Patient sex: F
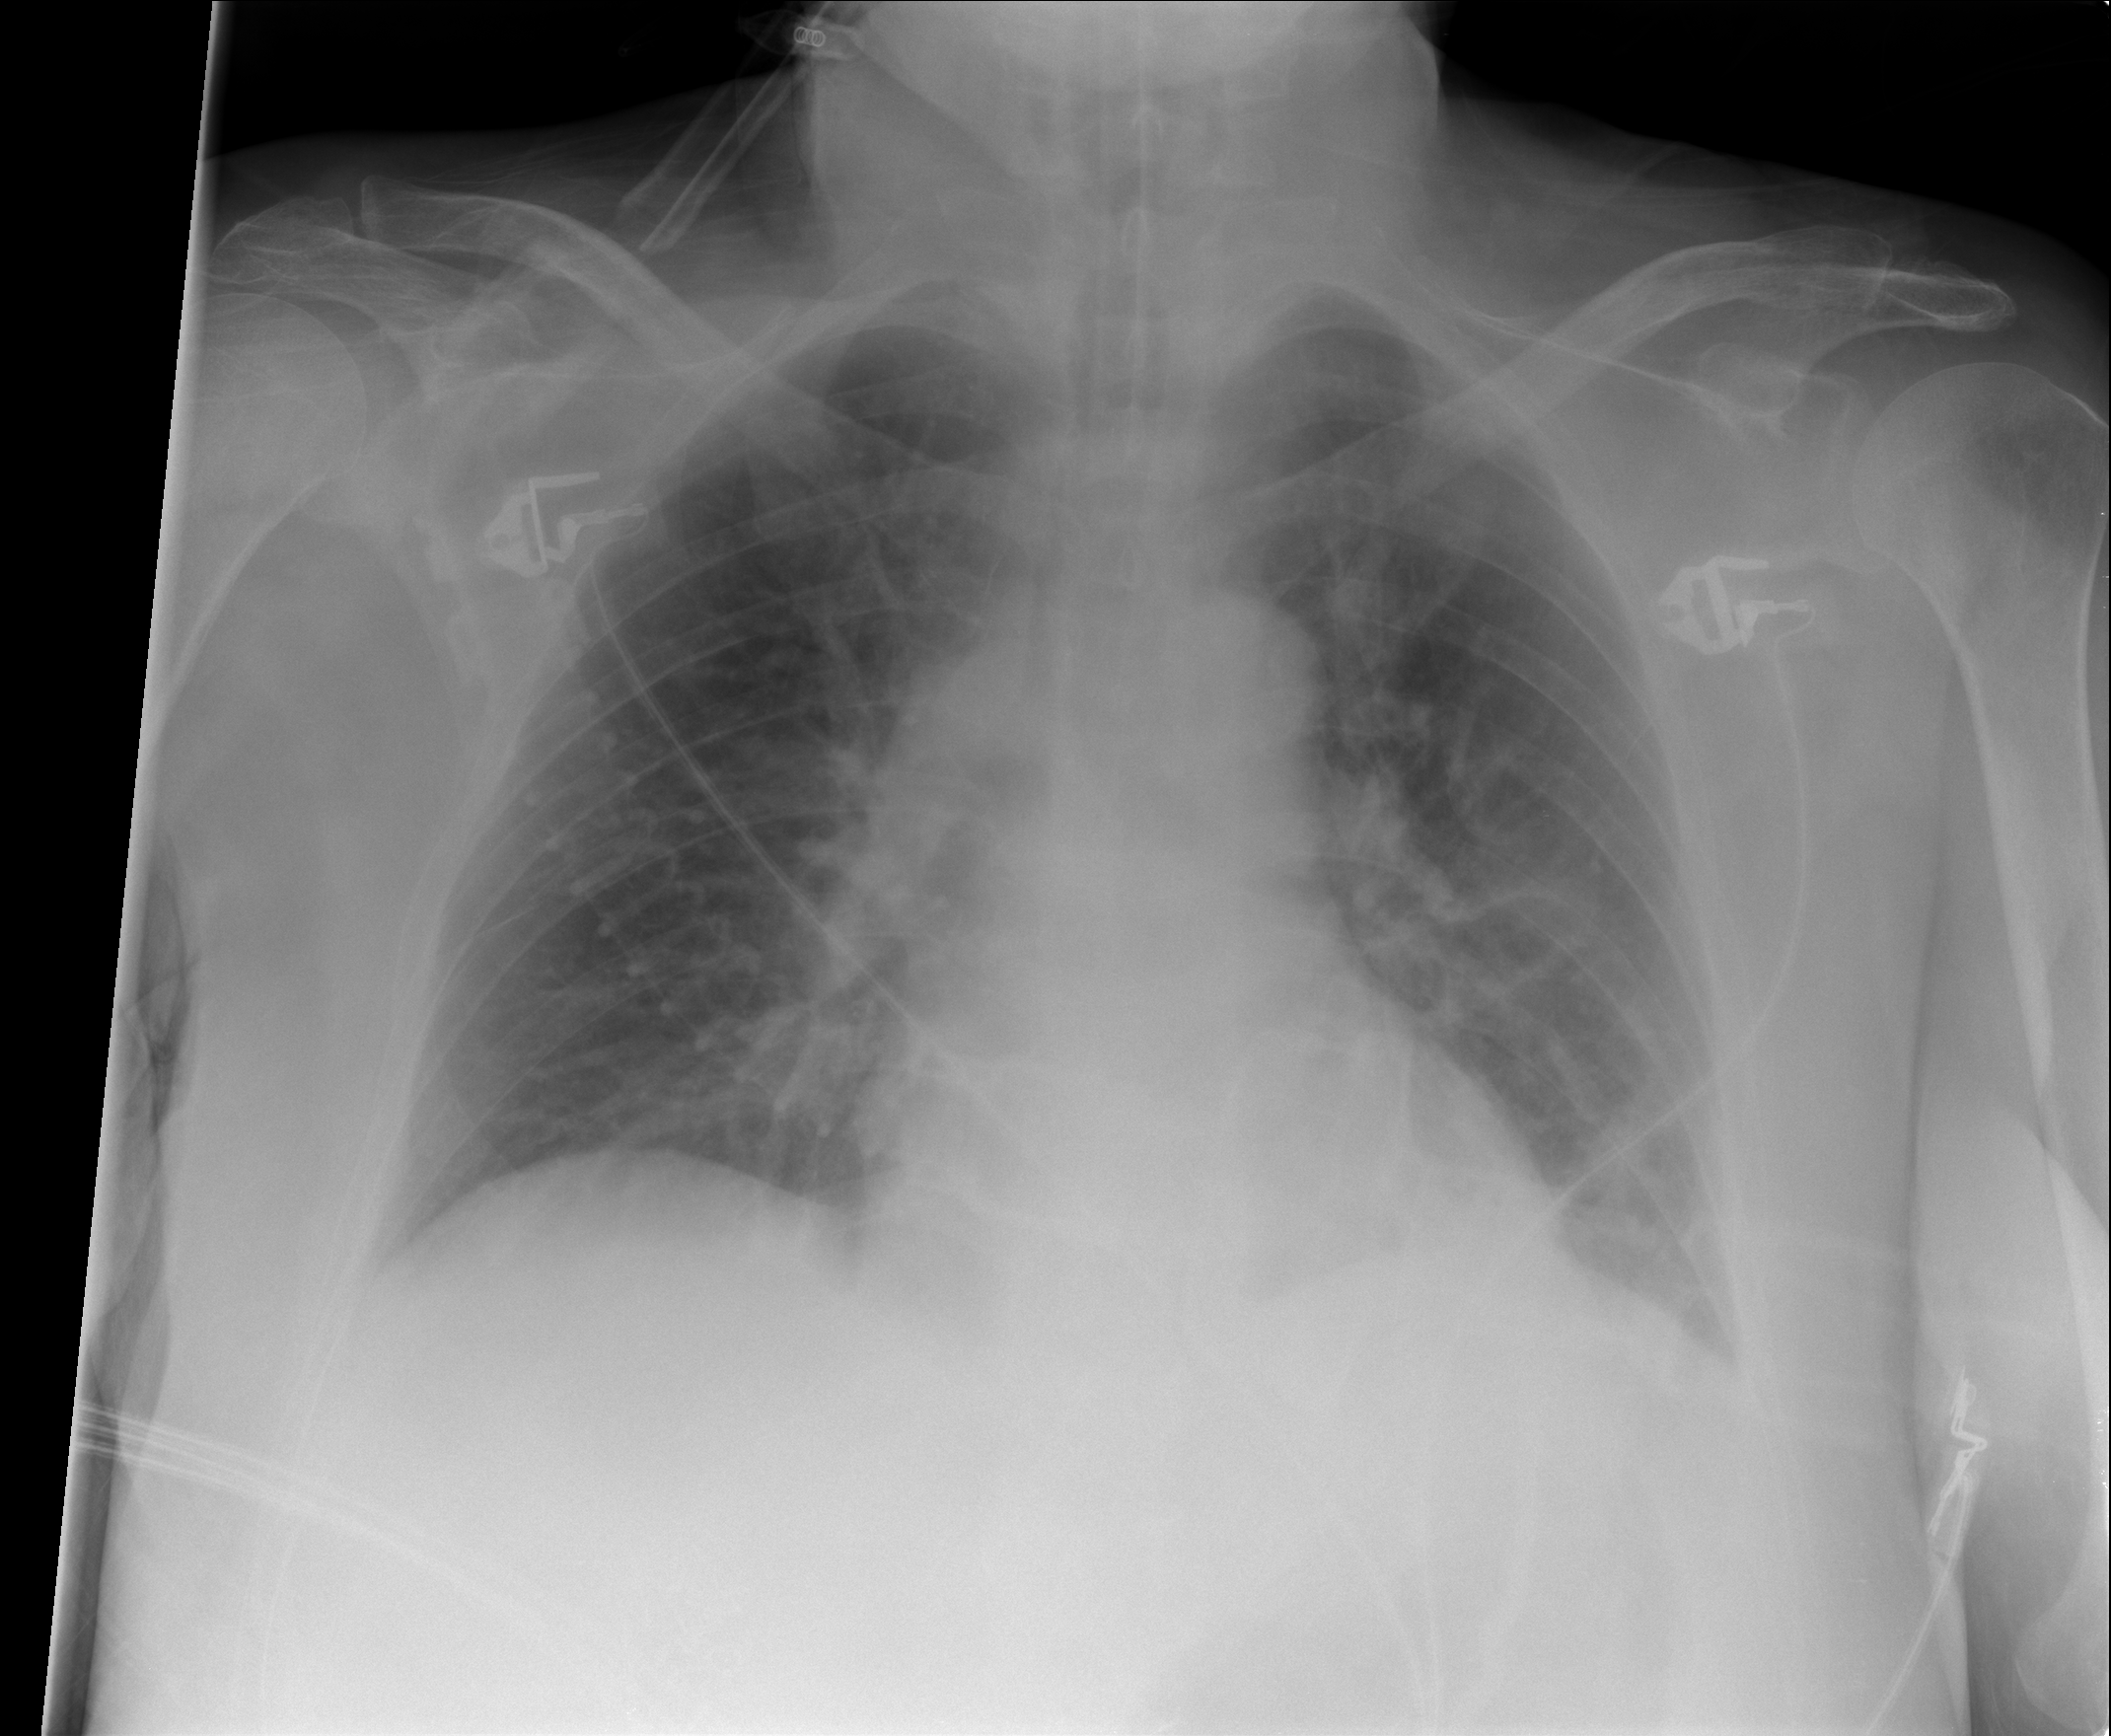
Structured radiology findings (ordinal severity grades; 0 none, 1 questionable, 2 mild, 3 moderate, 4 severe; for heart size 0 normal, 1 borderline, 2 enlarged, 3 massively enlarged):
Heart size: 0
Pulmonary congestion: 2
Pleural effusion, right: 0
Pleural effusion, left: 0
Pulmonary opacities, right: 0
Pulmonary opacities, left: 0
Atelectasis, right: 0
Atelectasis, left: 0